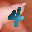
Label: 4